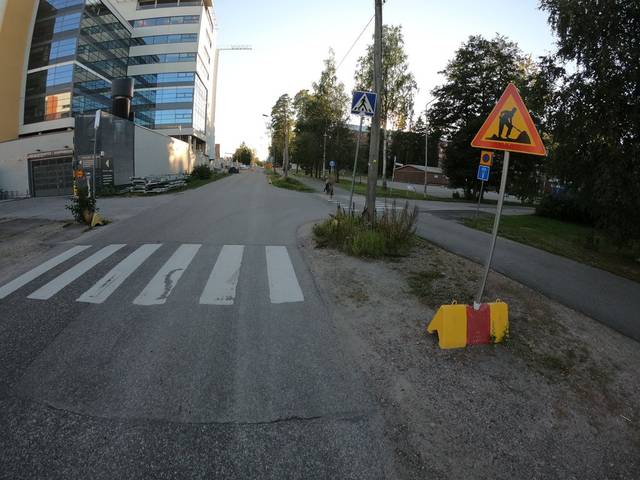
Region: Finland
Coordinates: 60.18, 24.832